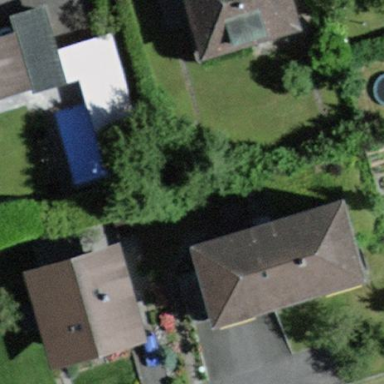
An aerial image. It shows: Residential building.